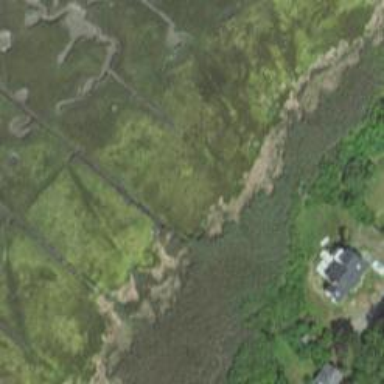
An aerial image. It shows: Wetland area characterized by wet meadow.